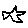
Label: star